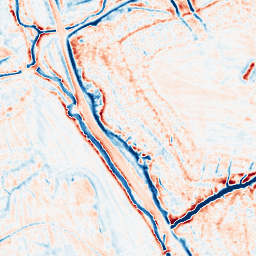
Category: edge_preserving
Decomposition family: anisotropic_diffusion
Decomposition parameters: iterations: 20
kappa: 30
gamma: 0.2
Upsampling method: linear_exact
Upsampling parameters: scale: 4
Upsampling scale: 4